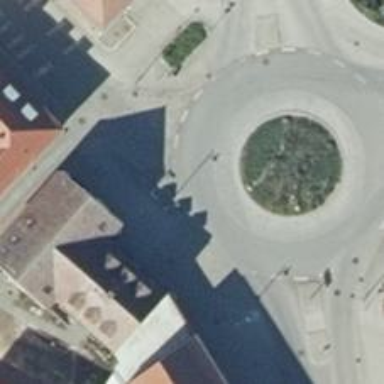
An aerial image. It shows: Tertiary road made of asphalt leading to roundabout junction.